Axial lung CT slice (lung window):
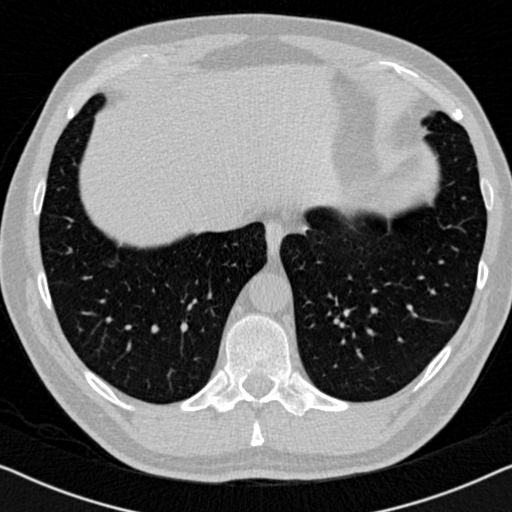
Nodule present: no